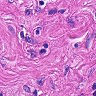
Metastatic tissue present: no